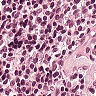
Metastatic tissue present: no